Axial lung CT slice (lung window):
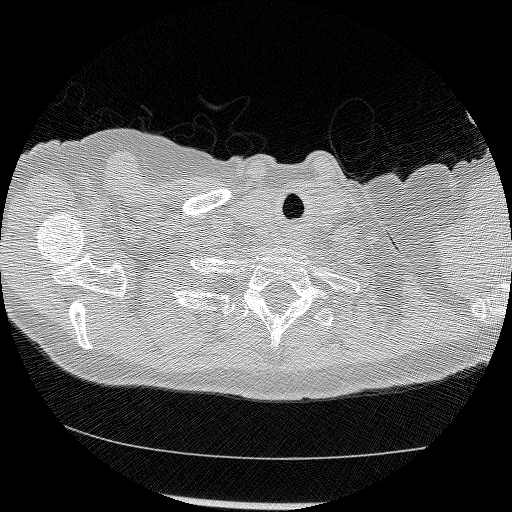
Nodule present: no